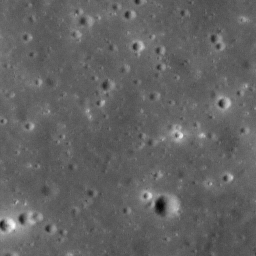
Host type: background_regolith
Lunar coordinates: latitude nan, longitude nan